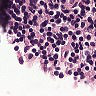
Metastatic tissue present: no